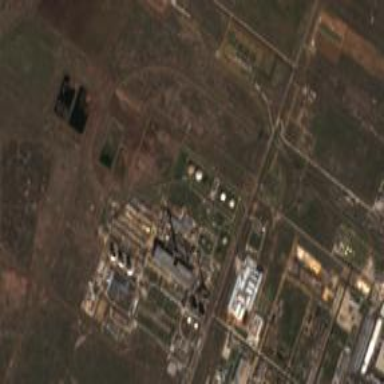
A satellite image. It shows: Industrial area with power plant.